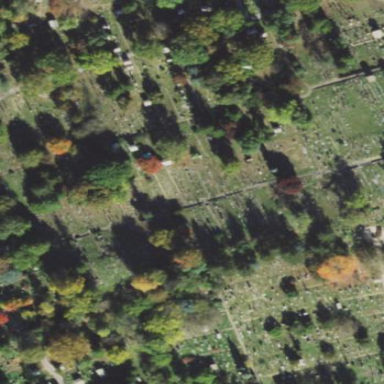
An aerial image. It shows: Cemetery.